Interaction volume radius: 5 \u00c5
Interaction volume height: 15 \u00c5
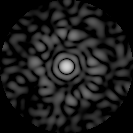
Disorder parameter: 0.8389